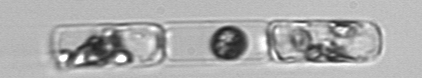
Label: Guinardia_delicatula_TAG_internal_parasite